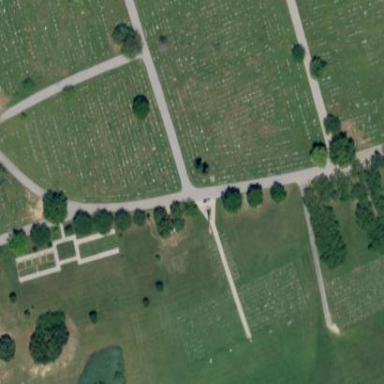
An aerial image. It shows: Sector within cemetery.